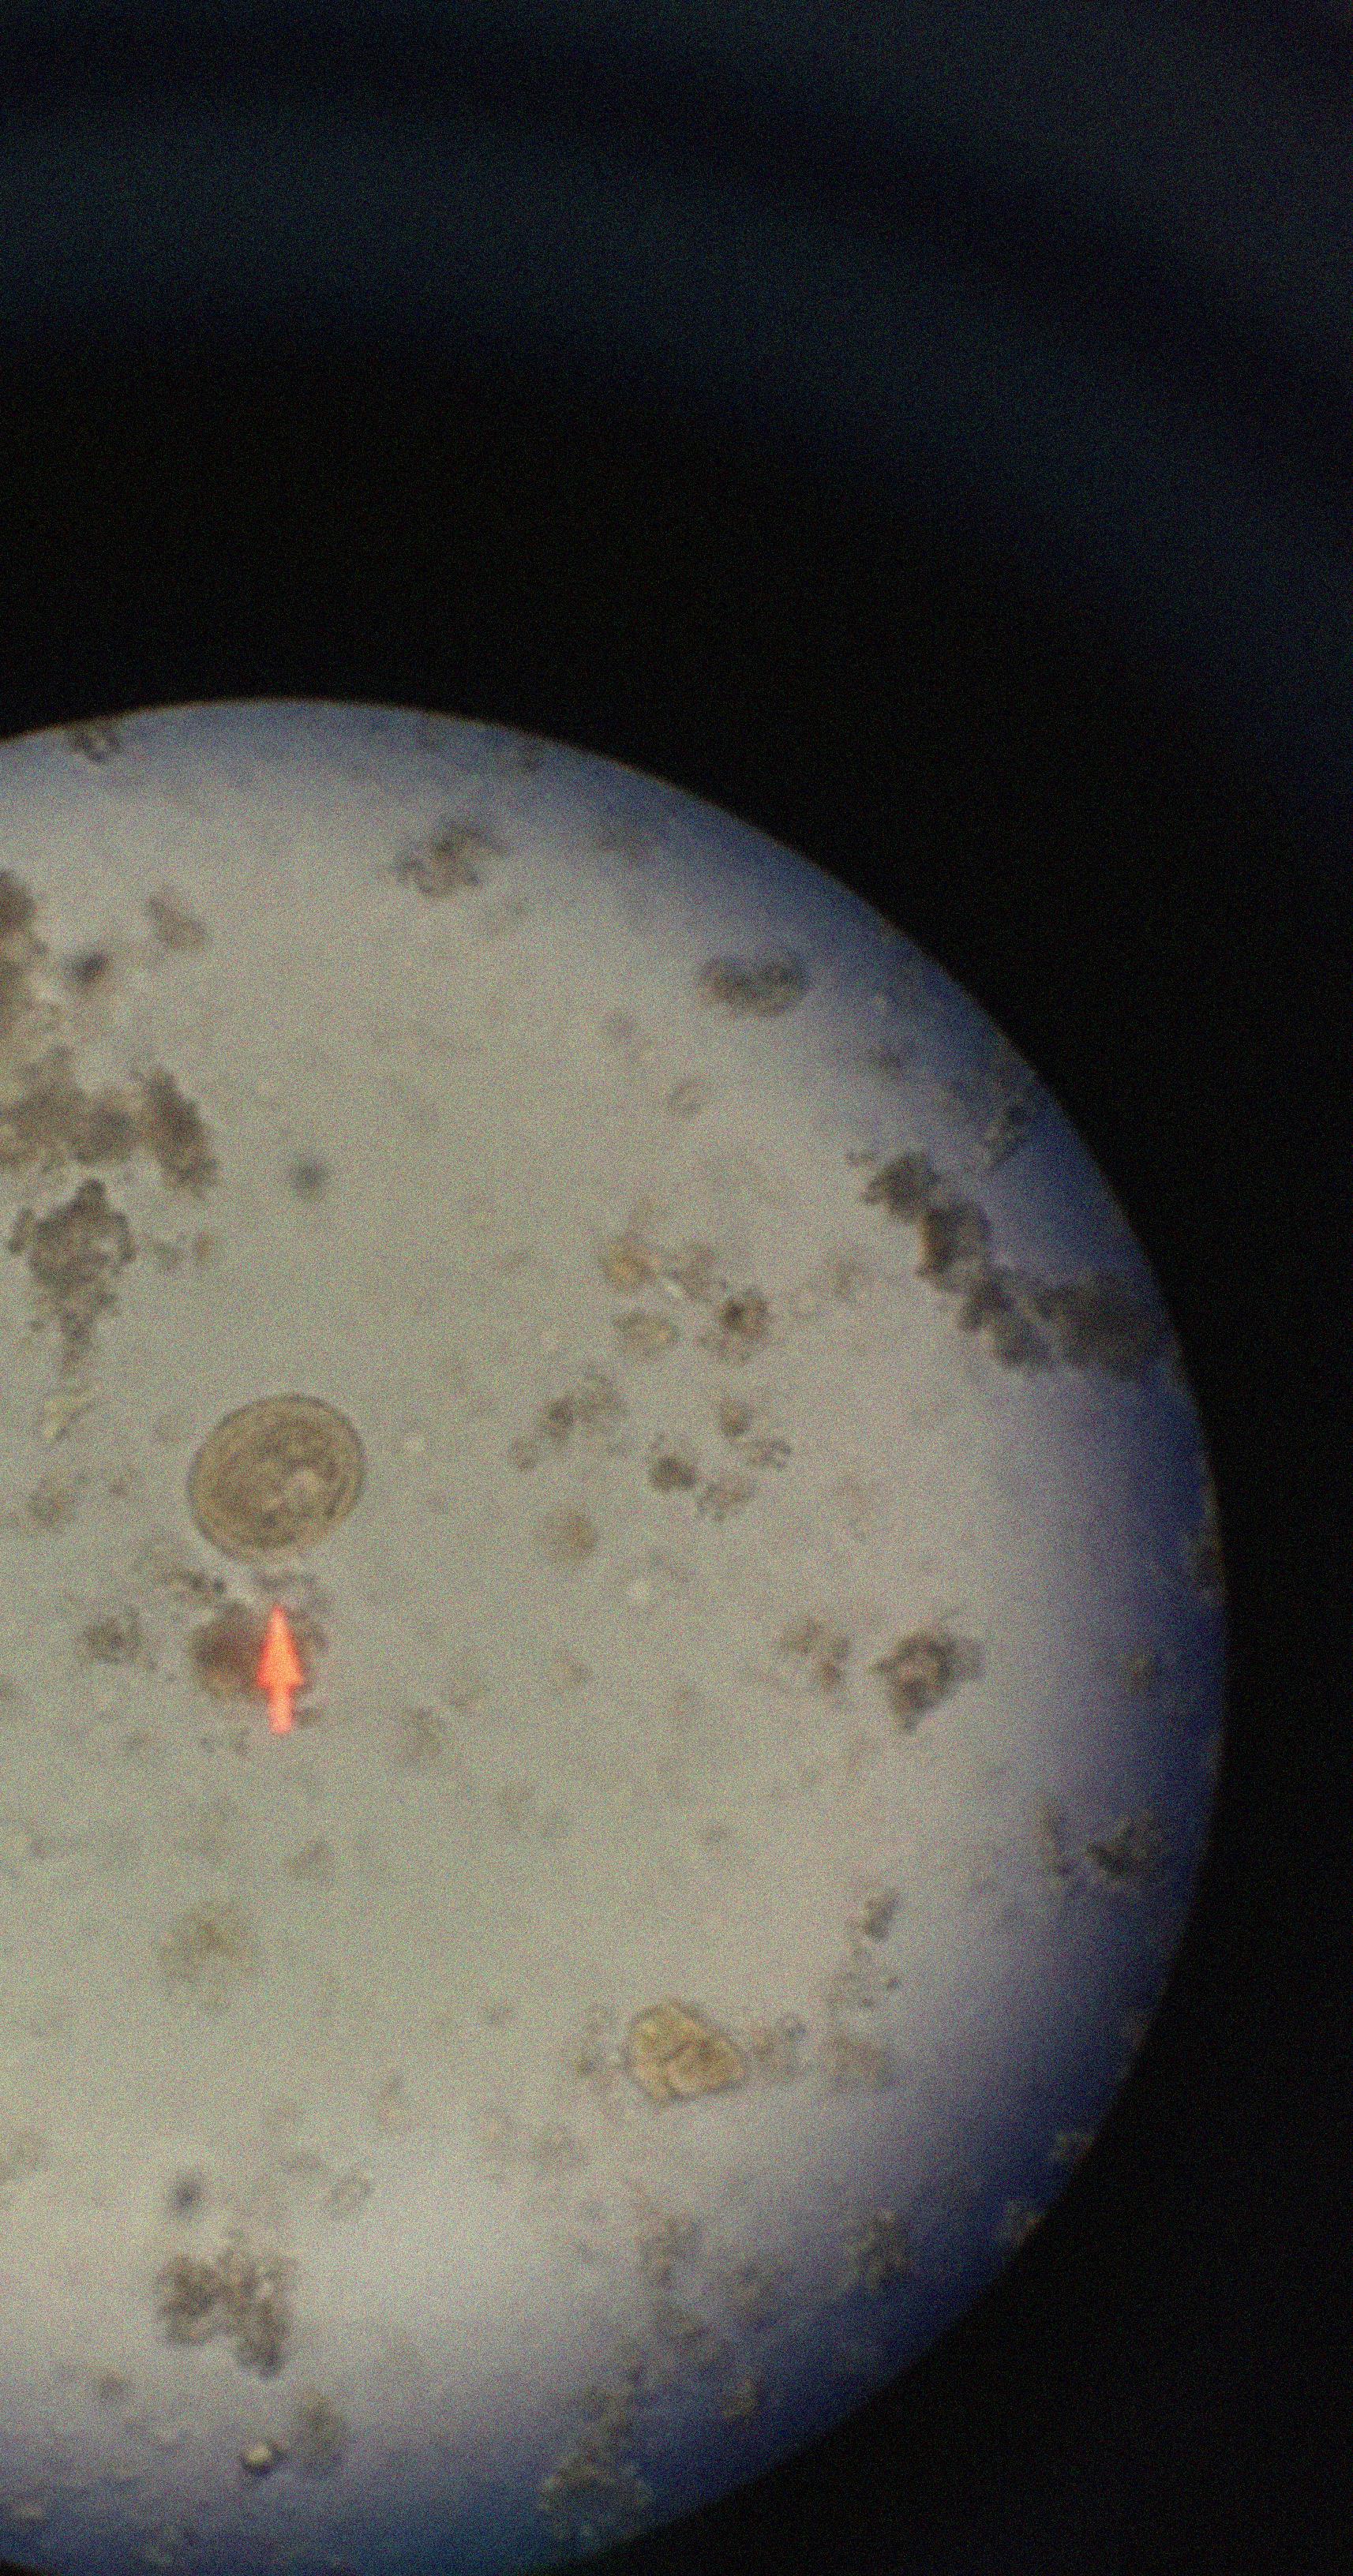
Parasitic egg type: Ascaris lumbricoides